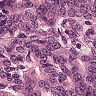
Metastatic tissue present: yes